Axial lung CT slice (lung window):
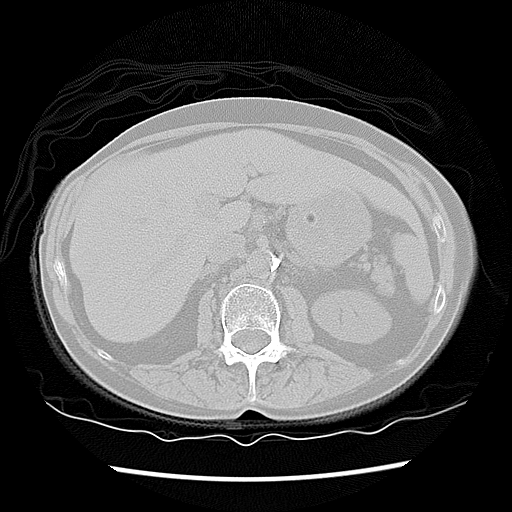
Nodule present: no